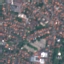
Land use / land cover class: Residential